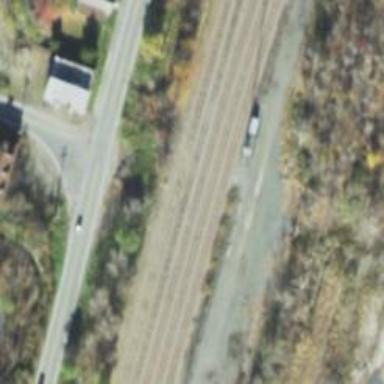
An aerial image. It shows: Railway siding with rails.